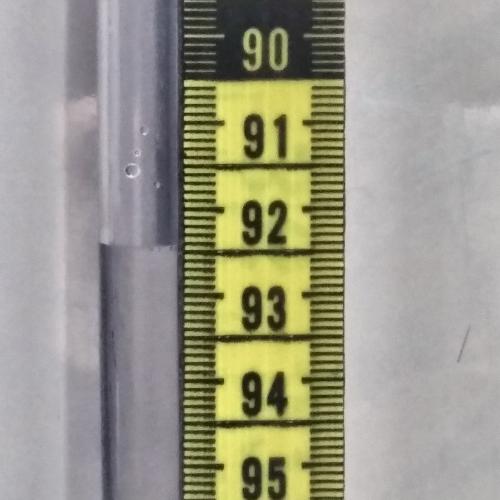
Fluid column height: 92.4 cm